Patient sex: M
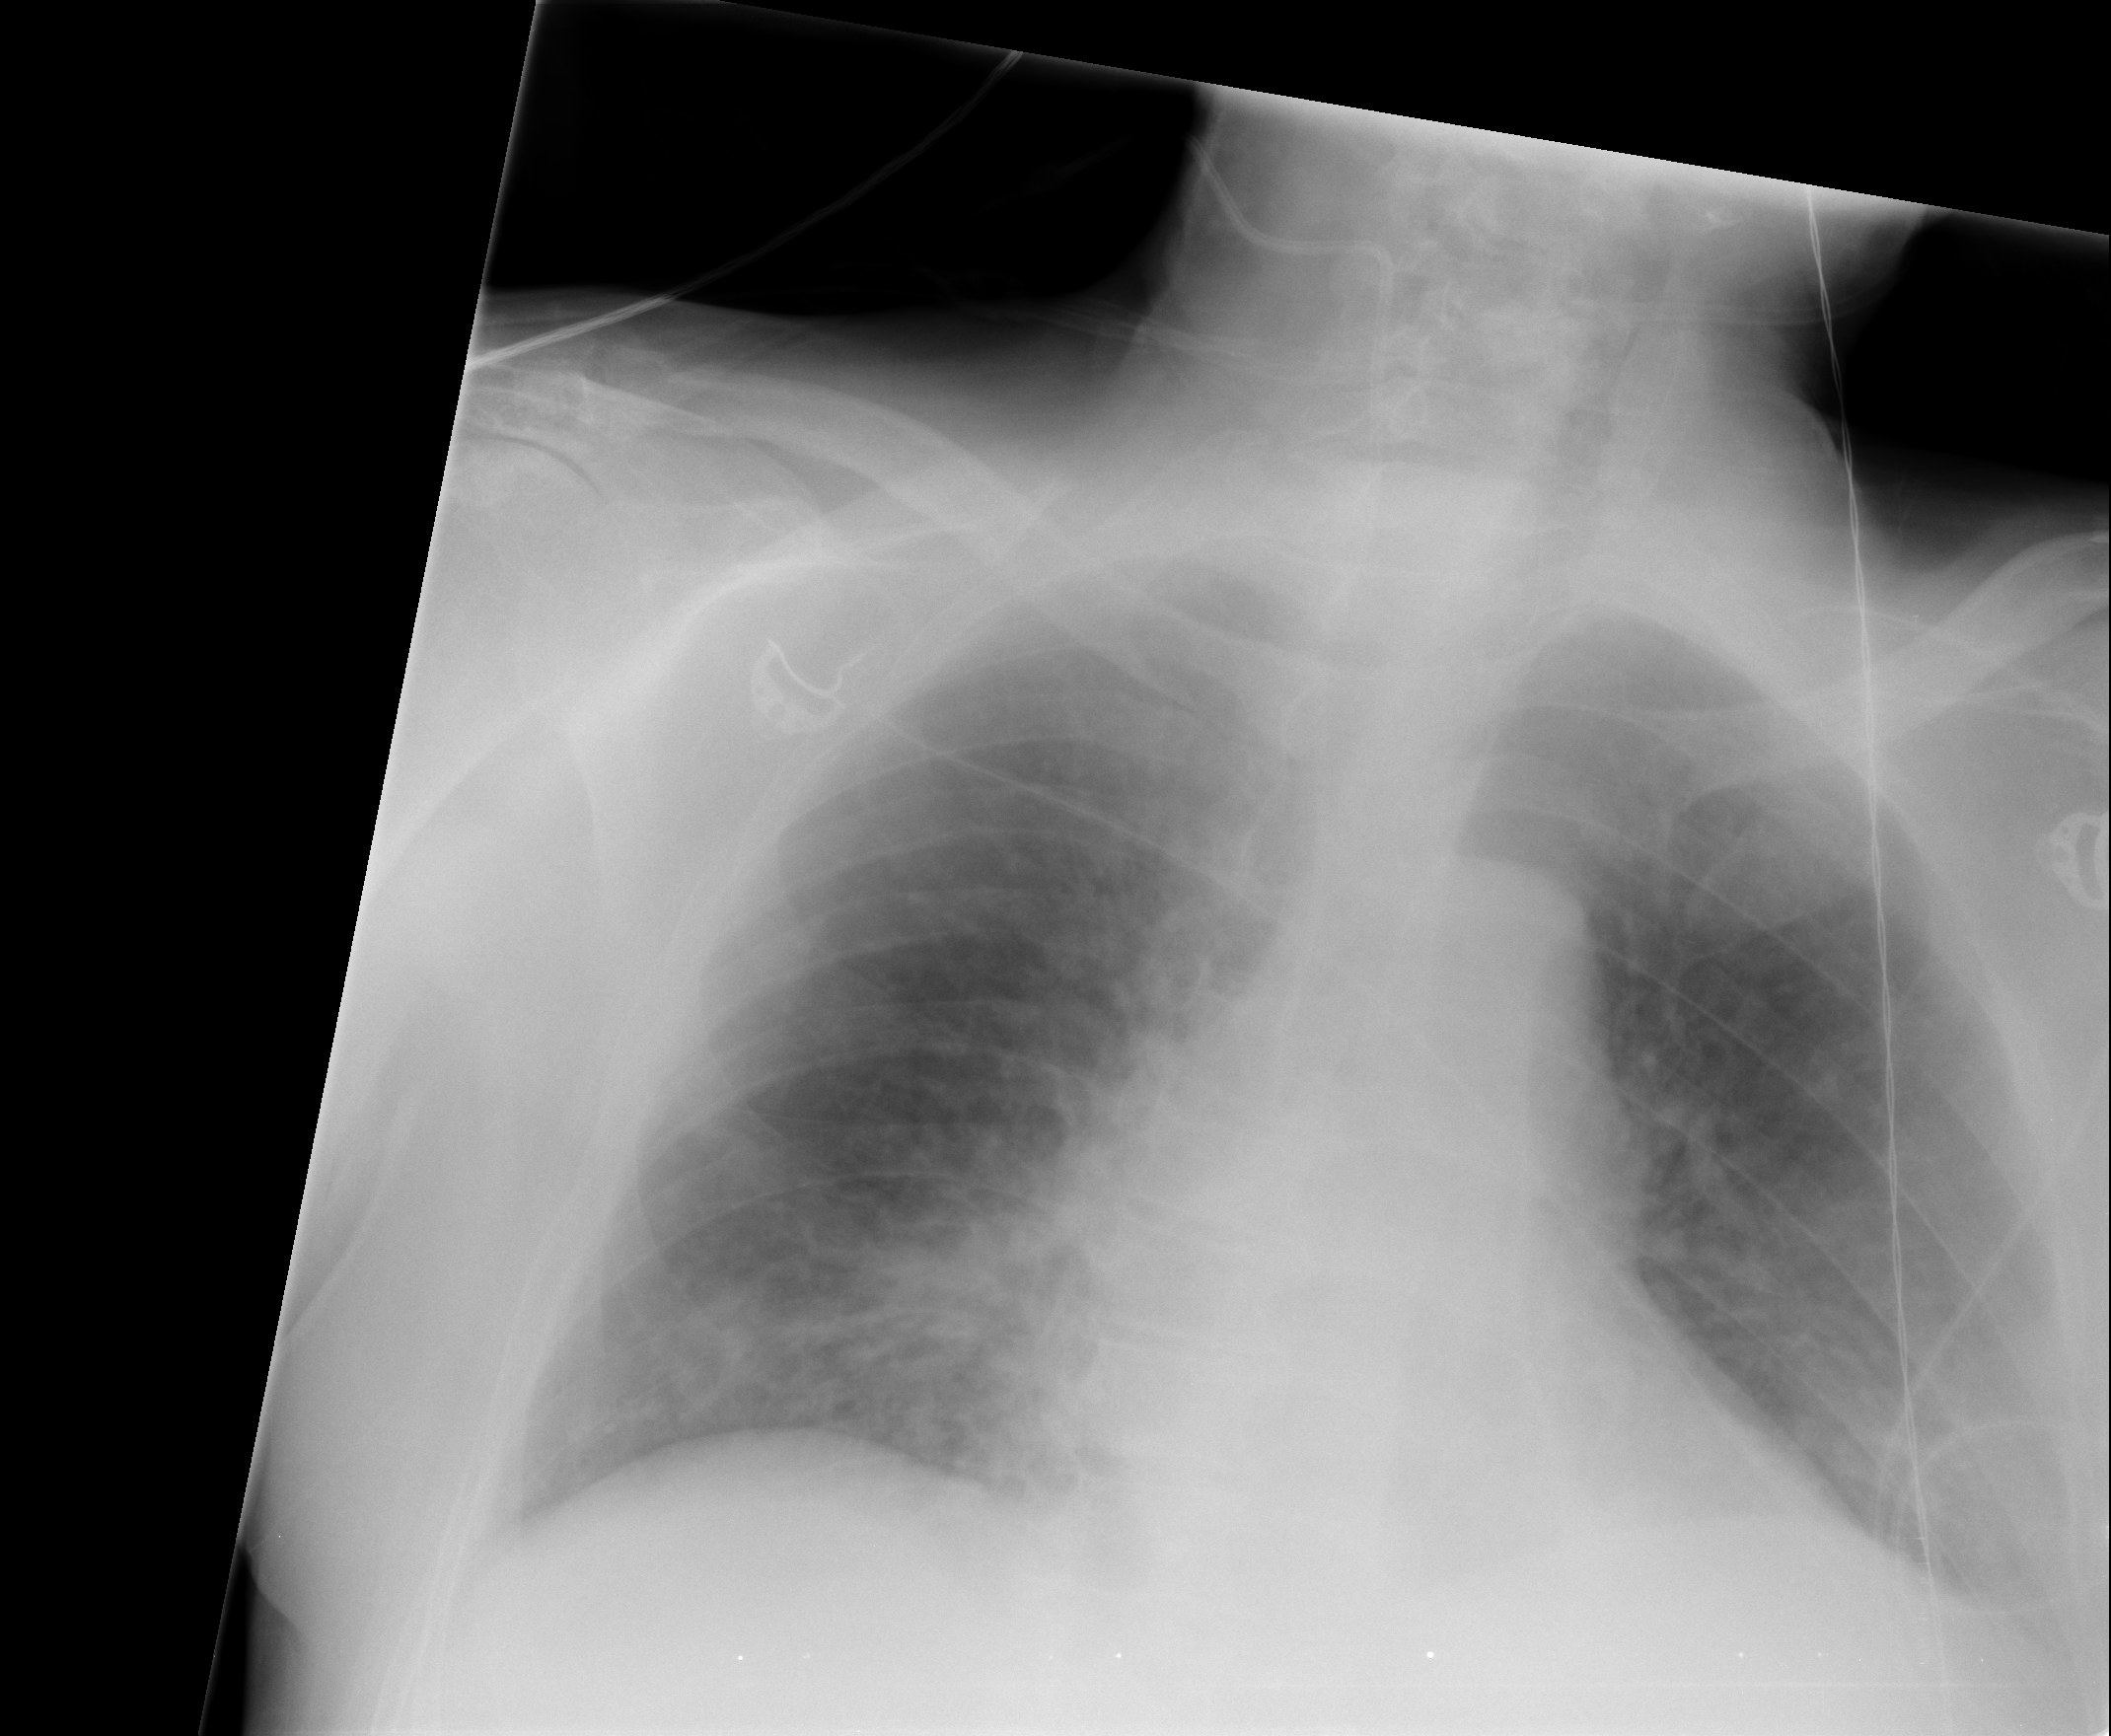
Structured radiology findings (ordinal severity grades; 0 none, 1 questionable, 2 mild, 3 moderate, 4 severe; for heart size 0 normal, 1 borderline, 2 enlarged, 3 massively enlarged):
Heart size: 0
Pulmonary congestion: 2
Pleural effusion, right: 0
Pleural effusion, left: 1
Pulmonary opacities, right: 2
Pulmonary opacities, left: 0
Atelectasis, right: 2
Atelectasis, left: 1